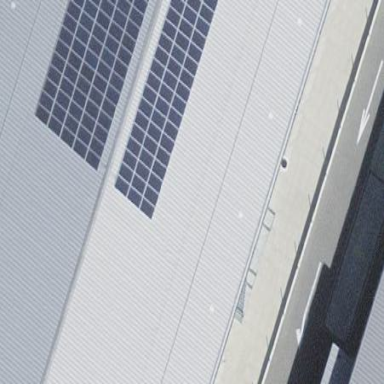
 consisting of solar photovoltaic panels."